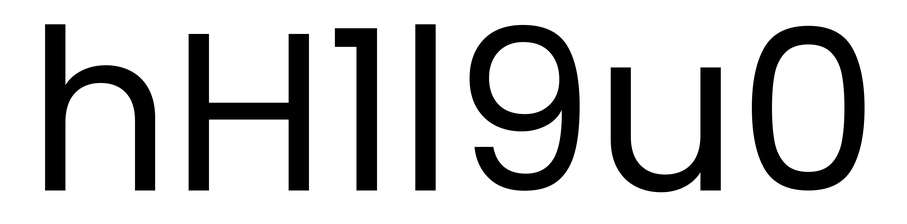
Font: Poppins-Regular